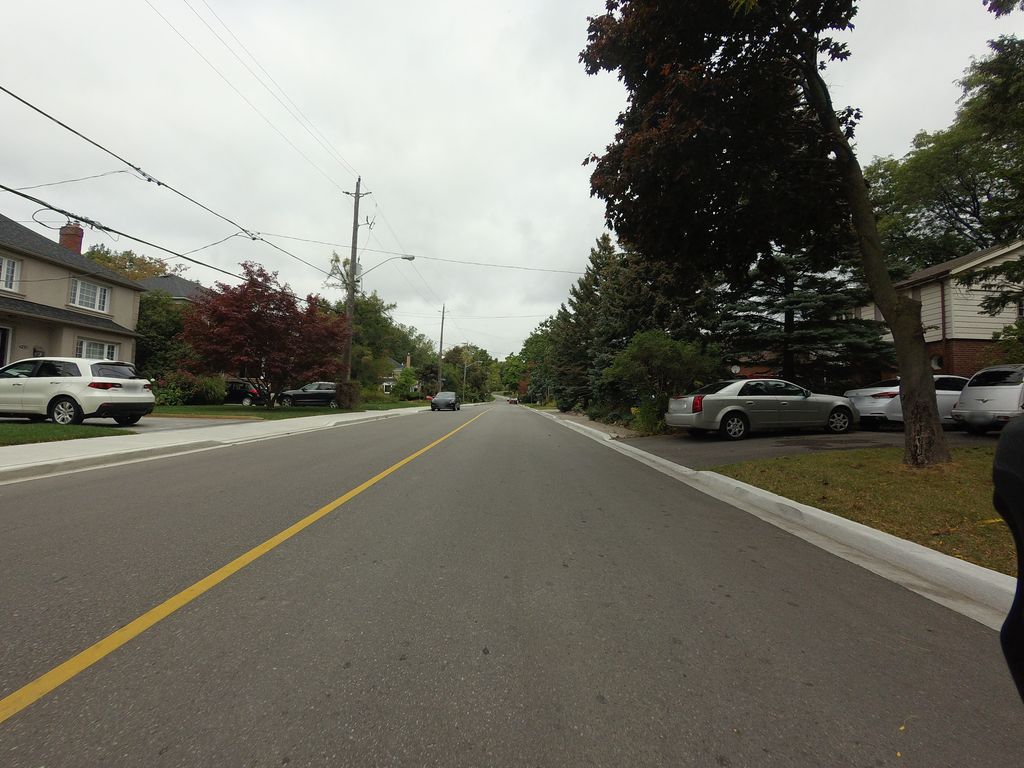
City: toronto